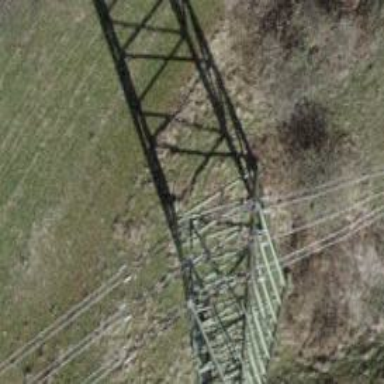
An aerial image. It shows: Three power lines with cables.